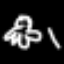
Label: frog